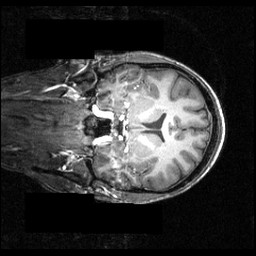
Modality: T1w
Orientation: coronal
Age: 23
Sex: male
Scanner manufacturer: siemens
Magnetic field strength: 3.951 T
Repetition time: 1.5 s
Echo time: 0.00335 s